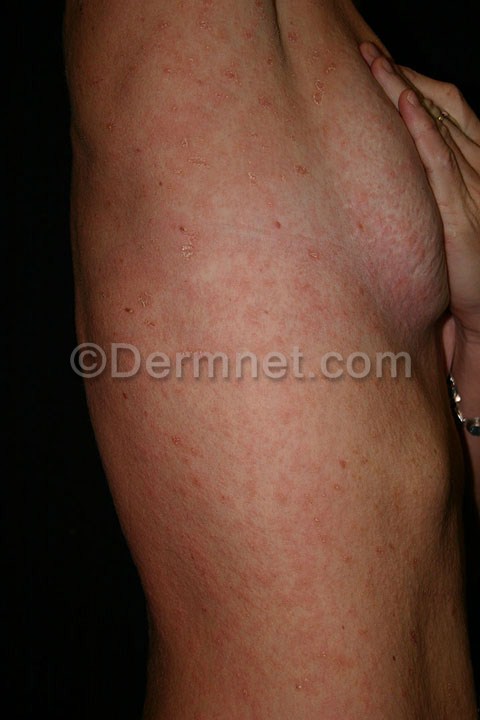
Disease: Psoriasis pictures Lichen Planus and related diseases